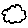
Label: cloud